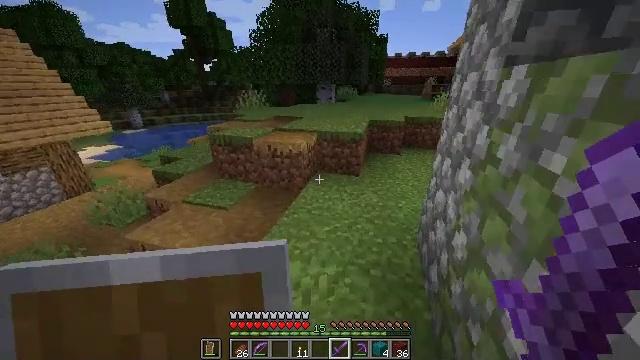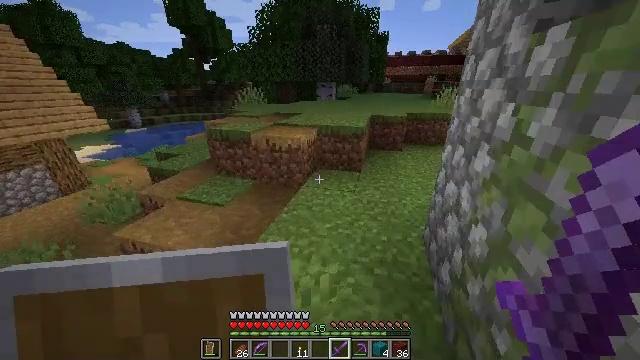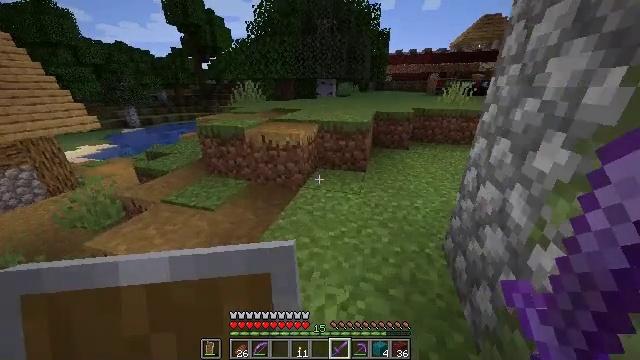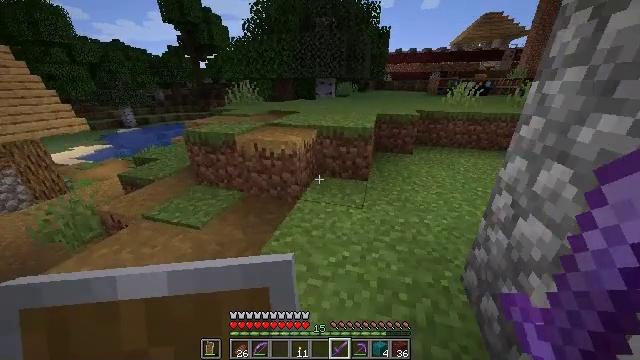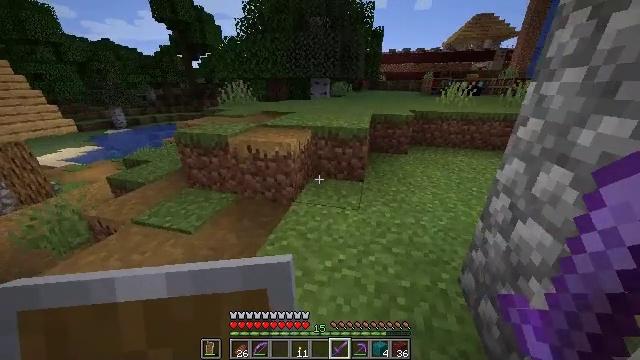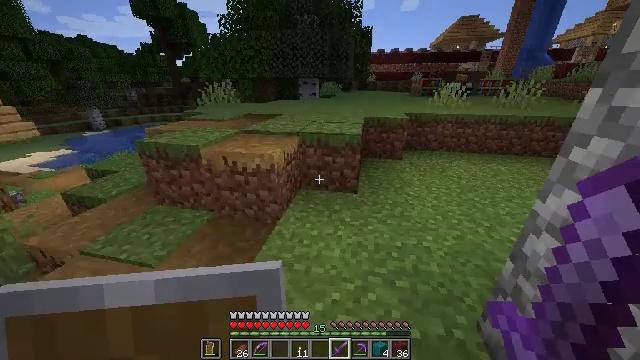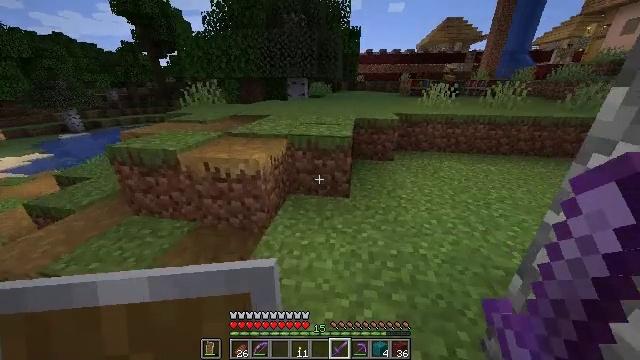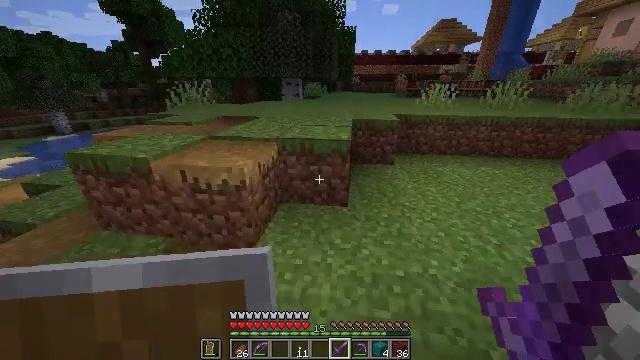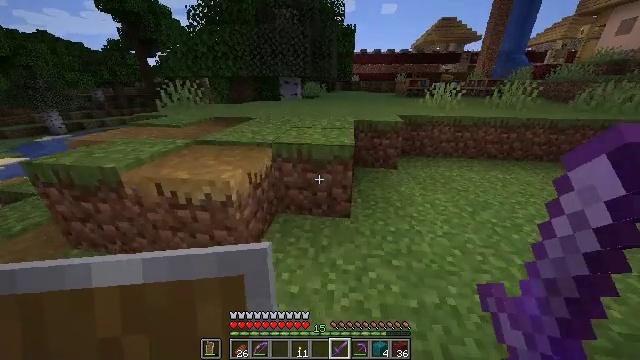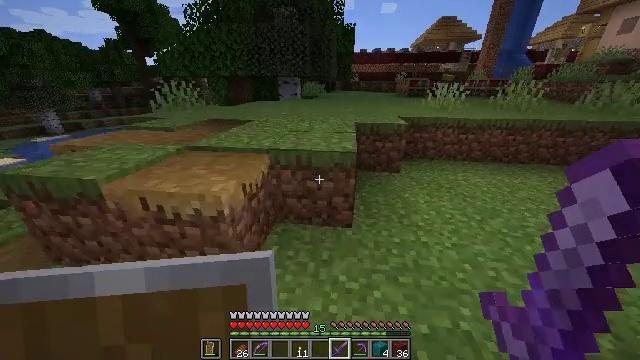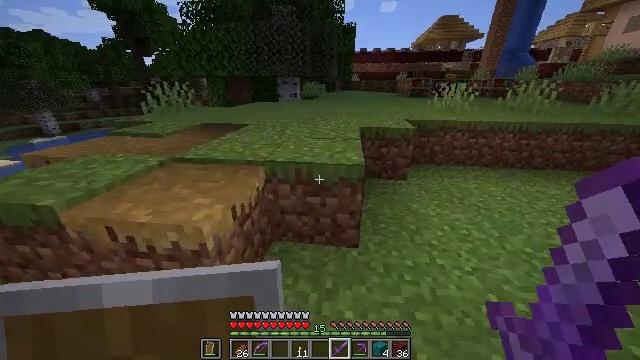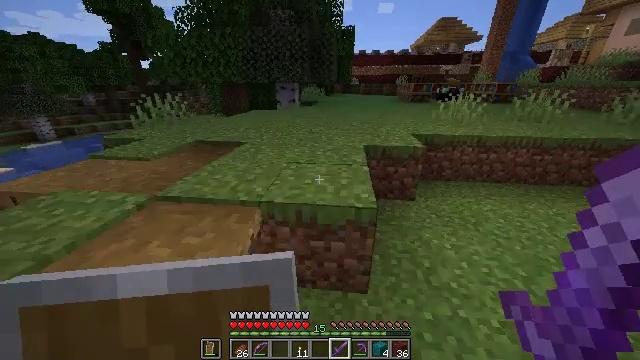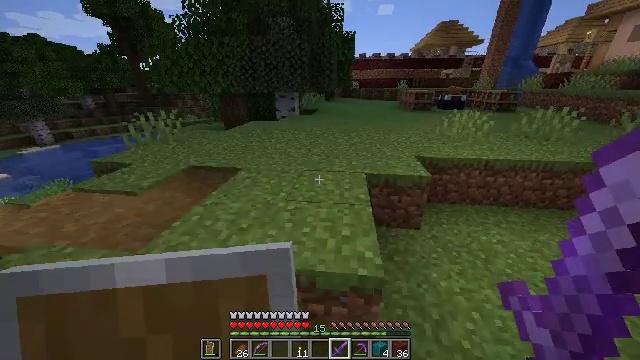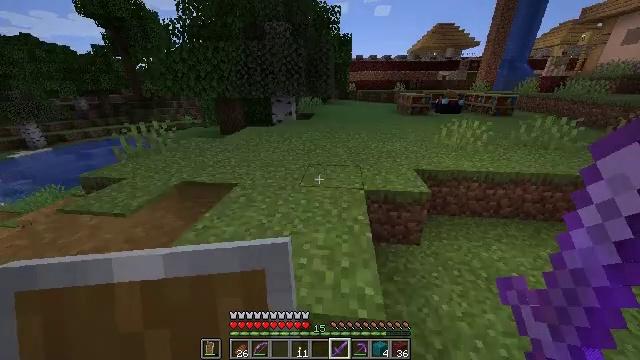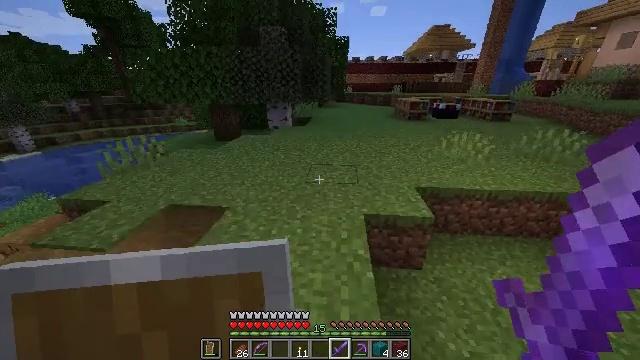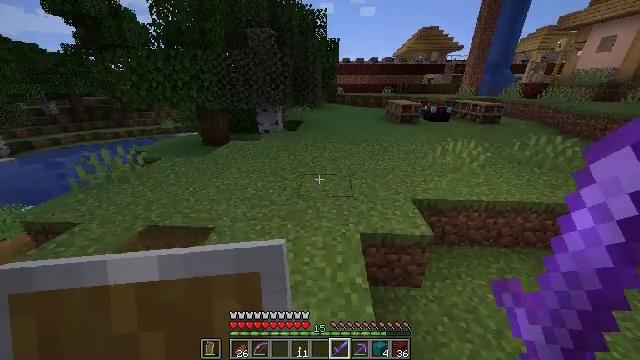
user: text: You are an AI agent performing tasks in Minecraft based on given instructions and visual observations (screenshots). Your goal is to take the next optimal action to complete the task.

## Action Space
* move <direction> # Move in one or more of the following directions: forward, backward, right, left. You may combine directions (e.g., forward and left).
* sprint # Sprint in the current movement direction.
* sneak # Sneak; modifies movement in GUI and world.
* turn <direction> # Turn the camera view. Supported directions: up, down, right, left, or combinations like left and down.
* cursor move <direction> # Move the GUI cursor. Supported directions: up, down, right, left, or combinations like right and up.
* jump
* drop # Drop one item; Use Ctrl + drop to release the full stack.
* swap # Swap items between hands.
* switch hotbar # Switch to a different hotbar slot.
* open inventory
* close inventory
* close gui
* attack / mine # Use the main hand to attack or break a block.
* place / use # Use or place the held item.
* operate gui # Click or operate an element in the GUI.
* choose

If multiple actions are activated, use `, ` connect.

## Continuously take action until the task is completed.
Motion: motion action
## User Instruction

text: Craft an ender eye.
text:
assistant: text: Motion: move forward
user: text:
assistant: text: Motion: move forward
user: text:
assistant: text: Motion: move forward
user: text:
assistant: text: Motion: move forward, turn right
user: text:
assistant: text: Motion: move forward, turn right
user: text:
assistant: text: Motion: move forward, turn right
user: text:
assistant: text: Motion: move forward, turn right
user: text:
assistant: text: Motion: move forward
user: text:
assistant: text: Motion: move forward
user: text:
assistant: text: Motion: move forward
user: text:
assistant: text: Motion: move forward, jump
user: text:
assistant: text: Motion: move forward, jump
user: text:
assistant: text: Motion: move forward, jump
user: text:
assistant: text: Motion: move forward, jump
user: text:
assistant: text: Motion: move forward, turn right, jump
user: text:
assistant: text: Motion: move forward, turn right, jump
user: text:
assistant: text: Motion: move forward, turn right, jump
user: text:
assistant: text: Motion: move forward, turn right, jump
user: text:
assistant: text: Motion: move forward, turn right, jump
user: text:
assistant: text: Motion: move forward, turn right, jump
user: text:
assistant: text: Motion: move forward, turn right, jump
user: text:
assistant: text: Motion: move forward, turn right, jump
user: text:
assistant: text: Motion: move forward, turn right, jump
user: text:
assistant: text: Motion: move forward, turn right, jump
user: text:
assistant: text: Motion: move forward, jump
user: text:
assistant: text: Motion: move forward, jump
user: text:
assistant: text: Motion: move forward, jump
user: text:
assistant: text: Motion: move forward, jump
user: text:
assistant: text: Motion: move forward, jump
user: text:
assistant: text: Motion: move forward, jump